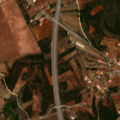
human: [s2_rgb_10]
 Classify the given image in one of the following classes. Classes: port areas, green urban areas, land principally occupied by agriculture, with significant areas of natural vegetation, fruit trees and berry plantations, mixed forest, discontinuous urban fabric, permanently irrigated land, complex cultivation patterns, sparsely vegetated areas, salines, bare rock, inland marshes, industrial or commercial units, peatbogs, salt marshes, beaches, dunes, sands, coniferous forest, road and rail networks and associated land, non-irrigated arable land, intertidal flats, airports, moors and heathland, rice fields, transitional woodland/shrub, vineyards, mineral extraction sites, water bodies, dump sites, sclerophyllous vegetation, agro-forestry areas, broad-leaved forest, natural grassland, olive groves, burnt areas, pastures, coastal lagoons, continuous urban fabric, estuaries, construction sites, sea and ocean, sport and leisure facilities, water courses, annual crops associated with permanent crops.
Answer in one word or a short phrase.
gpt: non-irrigated arable land, olive groves, complex cultivation patterns, land principally occupied by agriculture, with significant areas of natural vegetation, transitional woodland/shrub